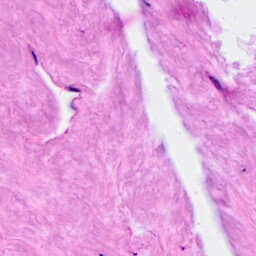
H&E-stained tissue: Breast